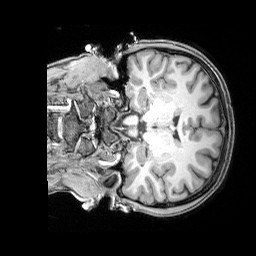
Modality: T1w
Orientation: coronal
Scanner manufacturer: siemens
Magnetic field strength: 3 T
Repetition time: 2.4 s
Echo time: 0.00215 s